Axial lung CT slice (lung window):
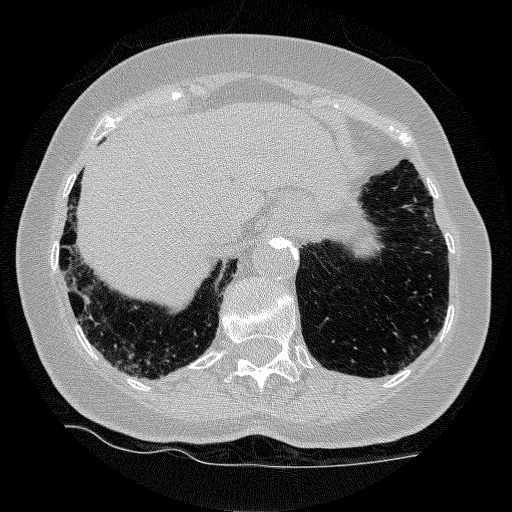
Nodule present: no